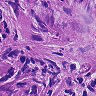
Metastatic tissue present: yes